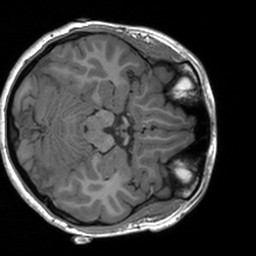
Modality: T1w
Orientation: axial
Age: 18
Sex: female
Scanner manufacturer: siemens
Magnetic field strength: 3 T
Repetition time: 1.9 s
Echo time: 0.00226 s